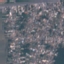
Label: Residential